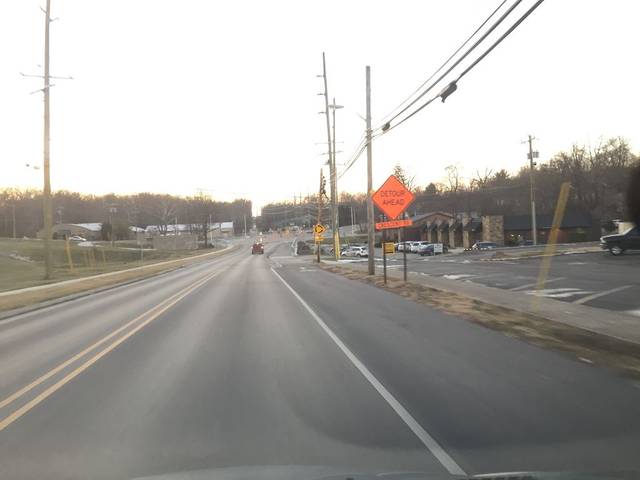
Region: United States
Coordinates: 39.179, -86.545